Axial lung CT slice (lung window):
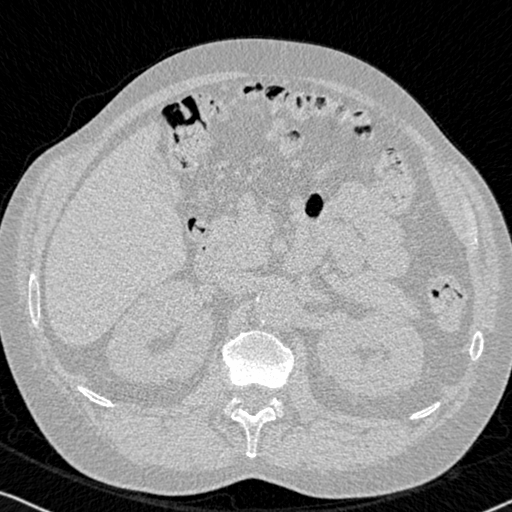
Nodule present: no